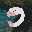
Label: 9